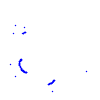
Particle: proton